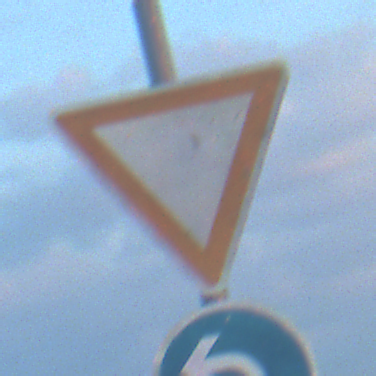
Verkehrszeichen: VorfahrtGewaehren
Zusatzzeichen unten: VorgeschriebeneFahrtrichtungLinks
Umgebung: Outdoor, Nature
Tageszeit: SunriseSunset
Wetter: PartlyCloudy
Licht: Natural
Jahreszeit: NotSpecified
Kontrast: MediumContrast